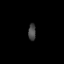
Tissue: prostate
Cell type: Myeloid cells
Senescence score: 0.8769
Nuclear area (px): 124
Mean DAPI intensity: 70.839